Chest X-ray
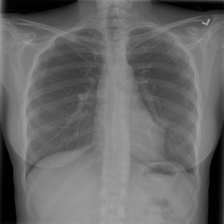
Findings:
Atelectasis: negative
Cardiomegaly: negative
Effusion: negative
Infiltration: negative
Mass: negative
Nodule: negative
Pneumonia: negative
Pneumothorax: negative
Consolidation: negative
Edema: negative
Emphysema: negative
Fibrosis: negative
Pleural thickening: negative
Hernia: negative